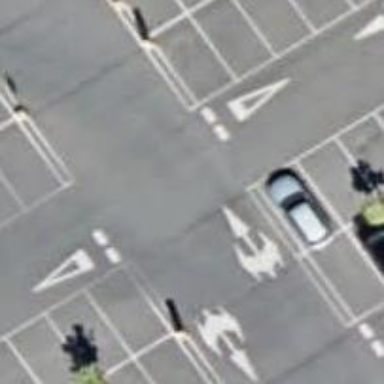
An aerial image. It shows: Parking aisle designated as service road.